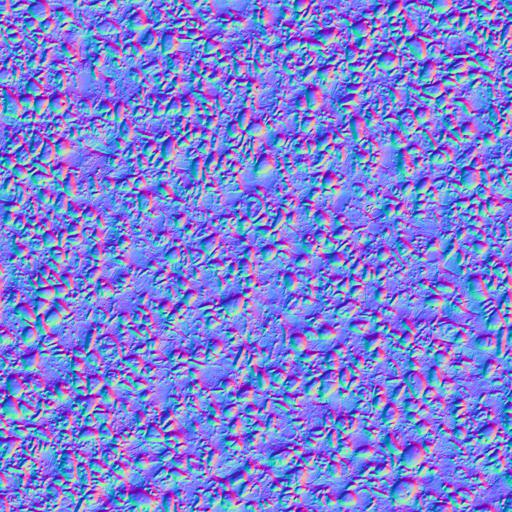
concrete flat pattern smooth tiled tiles